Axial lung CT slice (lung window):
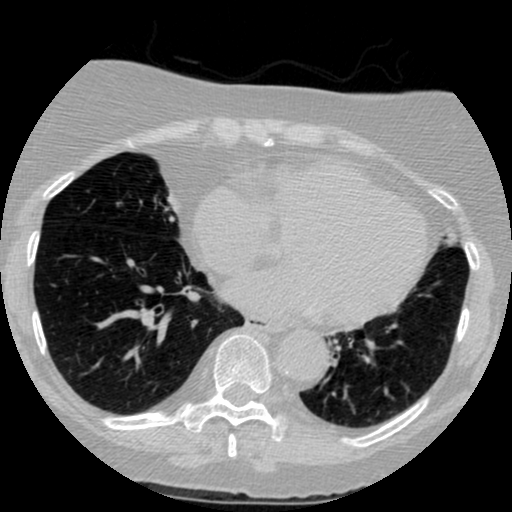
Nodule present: no